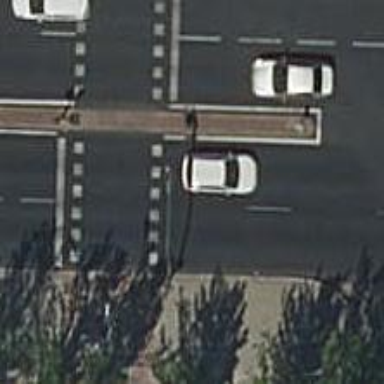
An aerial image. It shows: Public transport stop position.